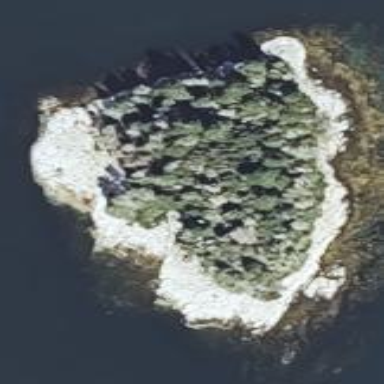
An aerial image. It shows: Island with natural coastline.